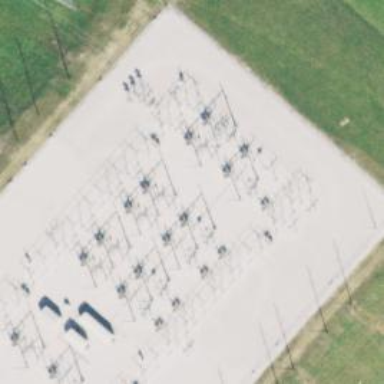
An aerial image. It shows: Switch used for power control.